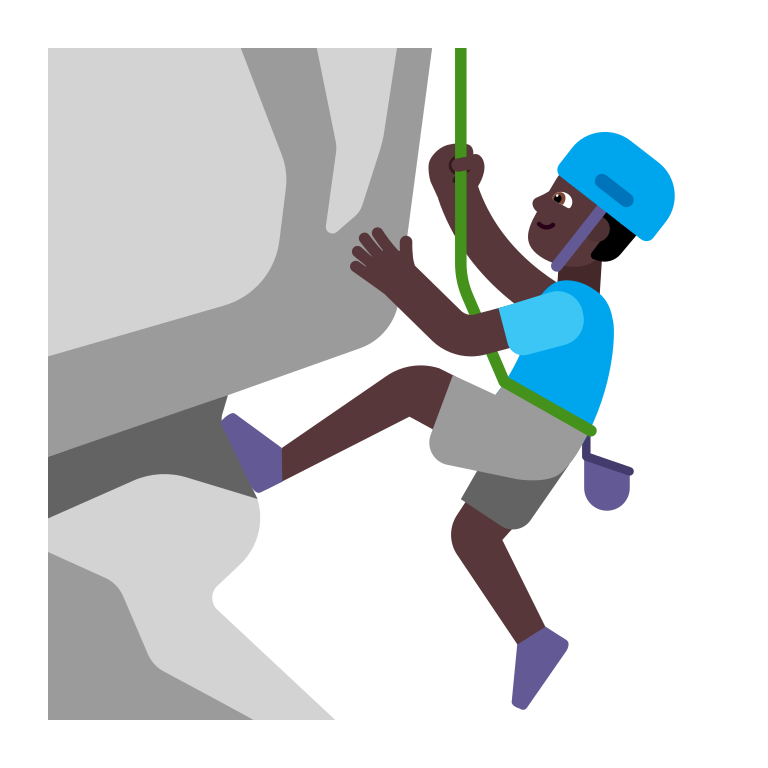
man climbing flat dark